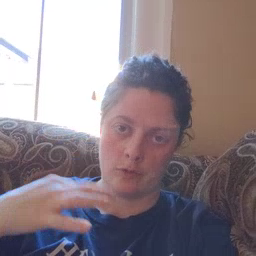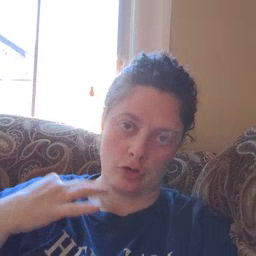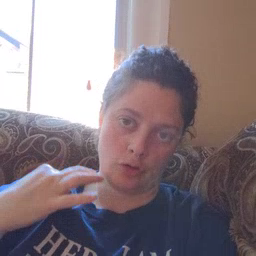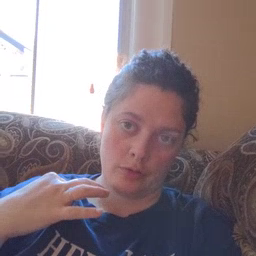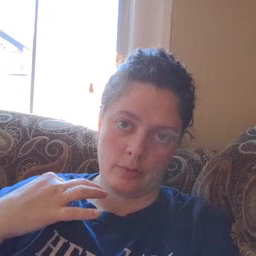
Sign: shirt